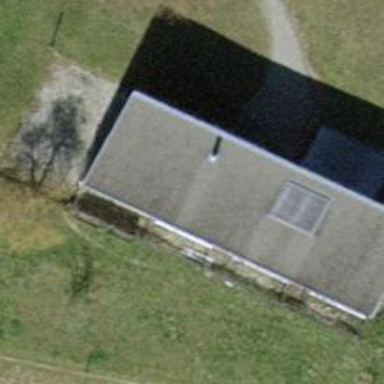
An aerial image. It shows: Farm auxiliary building with gabled roof.